Question: I've got a small issue with delphi/sql server. I have a SP
'''
GO
/****** Object: StoredProcedure [dbo].[sp_adaugaUser] Script Date: 6/30/2014 12:33:52 PM ******/
SET ANSI_NULLS ON
GO
SET QUOTED_IDENTIFIER ON
GO
-- =============================================
-- Author: <Author,,Name>
-- Create date: <Create Date,,>
-- Description: <Description,,>
-- =============================================
ALTER PROCEDURE [dbo].[sp_adaugaUser]
-- Add the parameters for the stored procedure here
@User varchar(50),
@Password varchar(32)--,
-- @errMesaj varchar(50)
AS
BEGIN
declare @sUser varchar(50),
@sPassword varchar(32),
@errMesaj varchar(100),
@exists bit,
@exists2 bit;
set @sUser = LTRIM(RTRIM(@User))
set @sPassword = LTRIM(RTRIM(@Password))
-- SET NOCOUNT ON added to prevent extra result sets from
-- interfering with SELECT statements.
SET NOCOUNT ON;
select @exists = COUNT(*) from sys.server_principals where name = @sUser
select @exists2 = COUNT(*) from sys.database_principals where name = @sUser
-- Insert statements for procedure here
if @exists = 1 begin
if @exists2 = 1 set @errMesaj = 1 --'Userul deja exista'
else begin
exec ('CREATE USER [' + @sUser + '] FOR LOGIN [' + @sUser + ']')
set @errMesaj = 2 --'S-a creat userul pentru login deja existent'
end
end
else begin
exec(' CREATE LOGIN [' + @sUser + '] WITH PASSWORD = ''' +@sPassword + '''
CREATE USER [' + @sUser + '] FOR LOGIN [' + @sUser+']')
set @errMesaj = 3 --'S-a creat user si login'
end
RETURN @errMesaj
END
'''
This SP add a login and a user into a server/database... and returns a message based on what it has done.
In delphi I've got a TADOStoredProcedure that has 3 parameters :
1 : @User - ftString , pdInput
2 : @Password - ftString , pdInput
1 : @errMesaj - ftString , pdReturnValue
I call the TADOStoredProcedure like this :
'''
procedure TdataModule1.AdaugaUser(user, password : string ); // procedura ce apeleaza o SP din BD pentru adaugarea de useri
begin
sp_adaugaUser.Parameters.ParamByName('@User').Value := user;
sp_adaugaUser.Parameters.ParamByName('@Password').Value := password;
sp_adaugaUser.Prepared := true ;
try
sp_adaugaUser.ExecProc;
finally
sp_adaugaUser.Prepared := false ;
sp_vizualizare_useri.Close;
sp_vizualizare_useri.Open;
test := sp_adaugaUser.Parameters.ParamByName('@errMesaj').Value;
end;
end;
'''
but for some reason when I debug the value of test is always 'null', why?
Error :
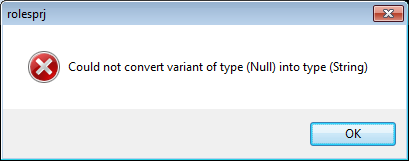
Answer: If you want to use the parameter @errMesaj as described you will have to define it with <URL>.
'''
ALTER PROCEDURE [dbo].[sp_adaugaUser]
-- Add the parameters for the stored procedure here
@User varchar(50),
@Password varchar(32),
@errMesaj varchar(100) OUTPUT
AS
'''
The RESULT value of SQLServer procedure is limited to an integer <URL>
An example to show the different possibilies could look like this:
'''
Alter PROCEDURE [dbo].[sp_adaugaUser]
-- Add the parameters for the stored procedure here
@User varchar(50),
@Password varchar(32),
@errMesaj varchar(100) OUTPUT
AS
BEGIN
declare @sUser varchar(50),
@sPassword varchar(32),
@ReturnCode int,
@exists bit,
@exists2 bit;
set @sUser = LTRIM(RTRIM(@User))
set @sPassword = LTRIM(RTRIM(@Password))
-- SET NOCOUNT ON added to prevent extra result sets from
-- interfering with SELECT statements.
SET NOCOUNT ON;
select @exists = COUNT(*) from sys.server_principals where name = @sUser
select @exists2 = COUNT(*) from sys.database_principals where name = @sUser
-- Insert statements for procedure here
if @exists = 1 begin
if @exists2 = 1
begin
set @errMesaj = 'Userul deja exista'
set @ReturnCode = 1
end
else begin
exec ('CREATE USER [' + @sUser + '] FOR LOGIN [' + @sUser + ']')
set @errMesaj = 'S-a creat userul pentru login deja existent'
set @ReturnCode = 2
end
end
else begin
exec(' CREATE LOGIN [' + @sUser + '] WITH PASSWORD = ''' +@sPassword + '''
CREATE USER [' + @sUser + '] FOR LOGIN [' + @sUser+']')
set @errMesaj = 'S-a creat user si login'
set @ReturnCode = 2
end
Return @ReturnCode
END
'''
the minimal delphi code for a call
'''
sp_adaugaUser.Parameters.ParamByName('@User').Value := user;
sp_adaugaUser.Parameters.ParamByName('@Password').Value := password;
sp_adaugaUser.ExecProc;
Showmessage(sp_adaugaUser.Parameters.ParamByName('@errMesaj').Value);
Showmessage(IntToStr(sp_adaugaUser.Parameters.ParamByName('@RETURN_VALUE').Value));
'''
using a TAdoStoredProc for sp_adaugaUser your parameters should look like this

the error you are getting is because in
'test := sp_adaugaUser.Parameters.ParamByName('@errMesaj').Value;' the value is NULL which can't be converted to a string.